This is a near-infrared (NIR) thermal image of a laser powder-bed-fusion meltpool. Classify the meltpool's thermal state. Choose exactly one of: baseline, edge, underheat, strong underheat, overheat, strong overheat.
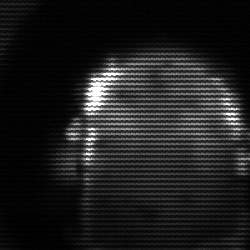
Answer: baseline